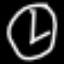
Label: clock